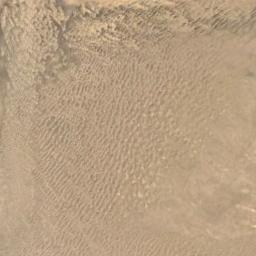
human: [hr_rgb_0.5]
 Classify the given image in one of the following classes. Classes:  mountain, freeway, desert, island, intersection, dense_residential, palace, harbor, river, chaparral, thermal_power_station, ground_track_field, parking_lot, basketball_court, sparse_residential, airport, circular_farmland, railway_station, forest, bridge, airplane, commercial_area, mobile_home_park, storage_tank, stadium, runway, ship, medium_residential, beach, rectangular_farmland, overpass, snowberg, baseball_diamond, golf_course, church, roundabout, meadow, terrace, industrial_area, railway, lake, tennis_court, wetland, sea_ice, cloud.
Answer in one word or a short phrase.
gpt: desert